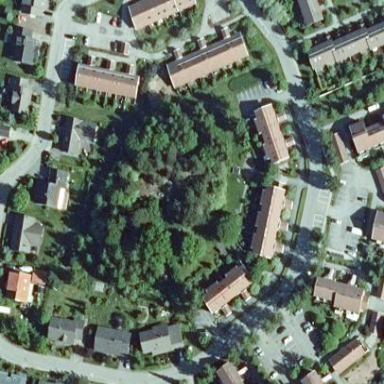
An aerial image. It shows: Park with mix of foliage.